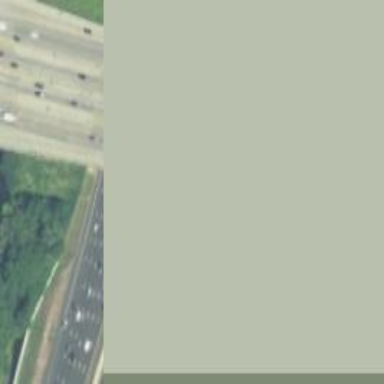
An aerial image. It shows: Motorway junction.